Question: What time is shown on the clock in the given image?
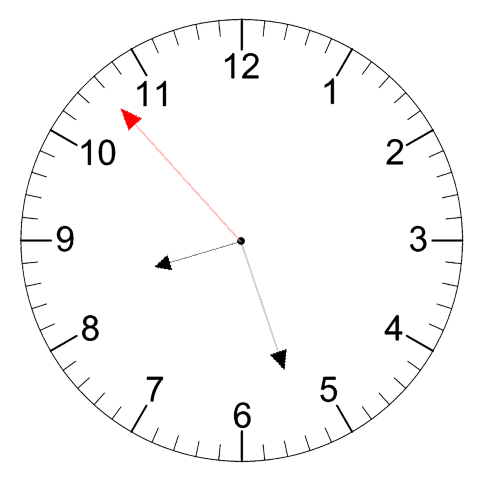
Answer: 08:26:53